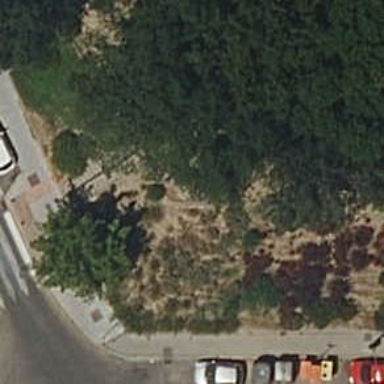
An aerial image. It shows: Road with steps.